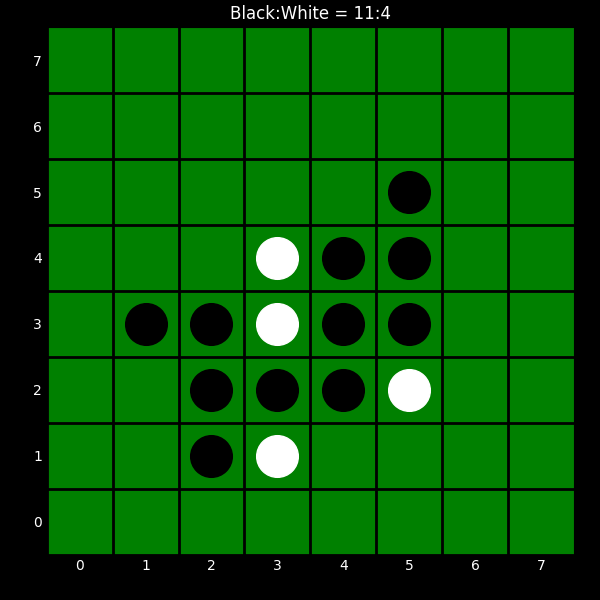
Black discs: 11
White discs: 4